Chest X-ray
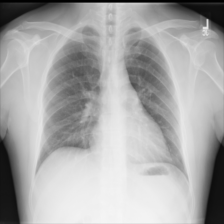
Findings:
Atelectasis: negative
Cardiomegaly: negative
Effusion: negative
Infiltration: negative
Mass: negative
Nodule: negative
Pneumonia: negative
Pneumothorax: negative
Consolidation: negative
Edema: negative
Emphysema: negative
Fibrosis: negative
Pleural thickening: negative
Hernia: negative